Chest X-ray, PA view. Patient: 58 years old, sex M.
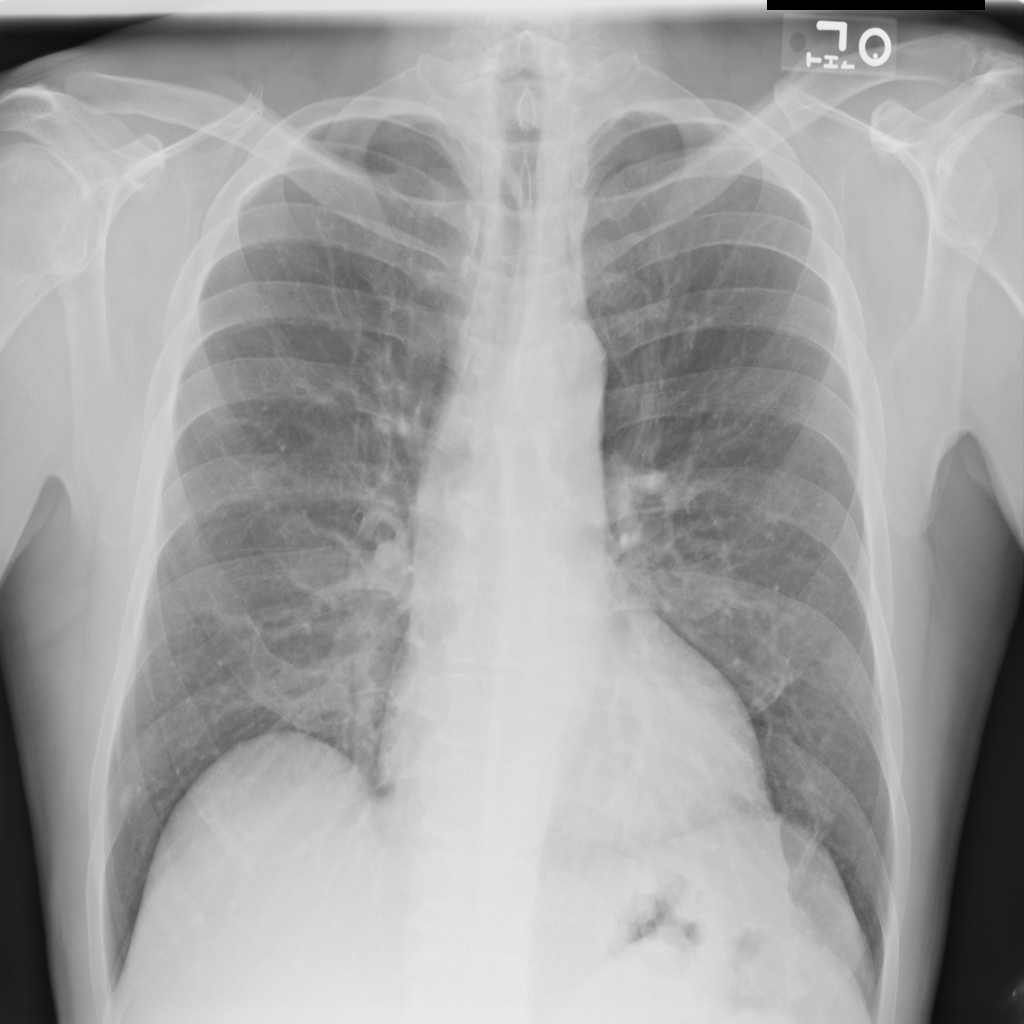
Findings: No Finding